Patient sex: M
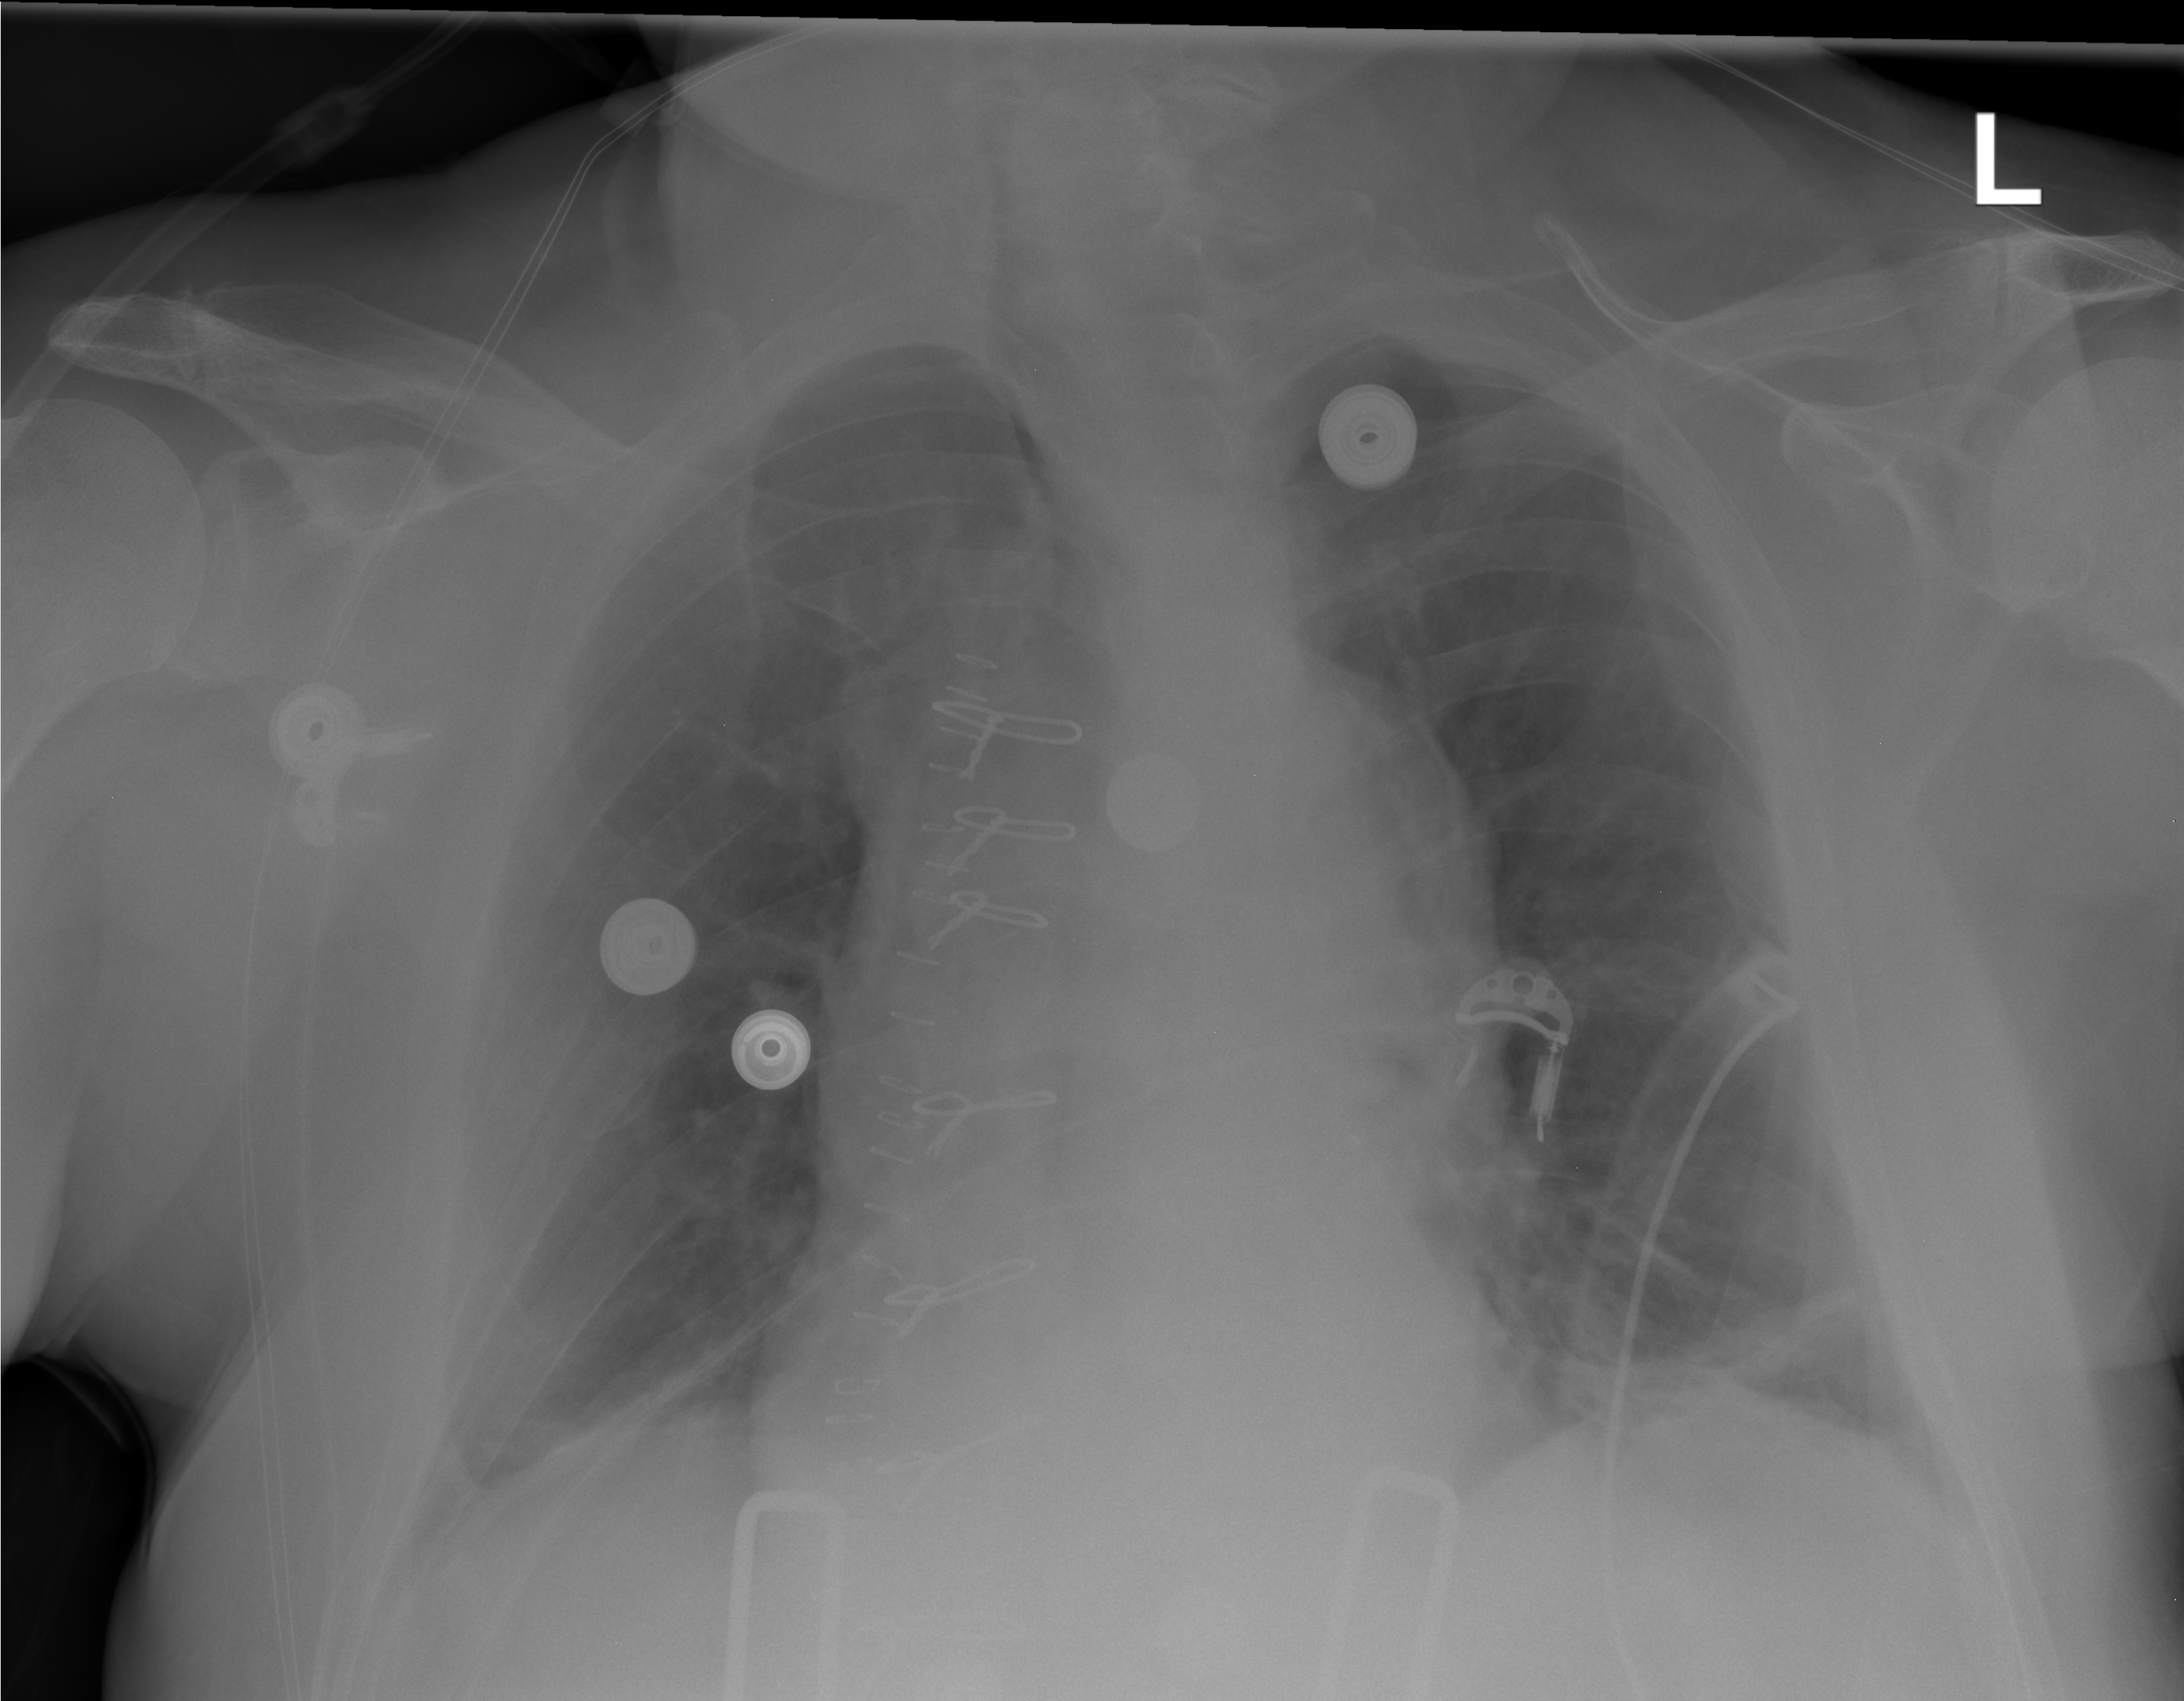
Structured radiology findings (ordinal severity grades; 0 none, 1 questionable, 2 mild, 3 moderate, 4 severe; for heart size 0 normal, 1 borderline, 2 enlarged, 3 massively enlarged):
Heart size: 0
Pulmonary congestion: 3
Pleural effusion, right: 2
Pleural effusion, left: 2
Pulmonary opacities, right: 1
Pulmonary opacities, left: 0
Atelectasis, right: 1
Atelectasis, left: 2